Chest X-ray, AP view. Patient: 53 years old, sex F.
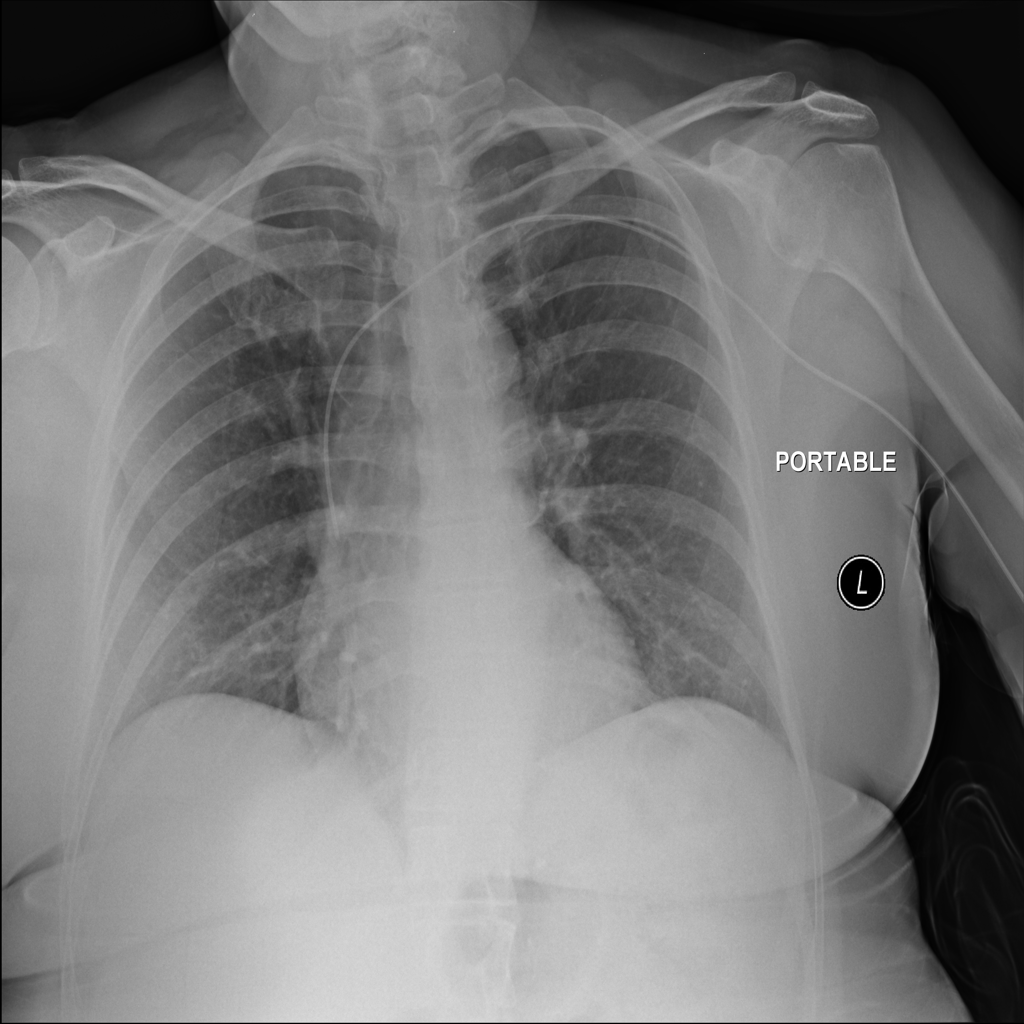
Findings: No Finding